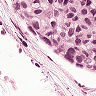
Metastatic tissue present: yes